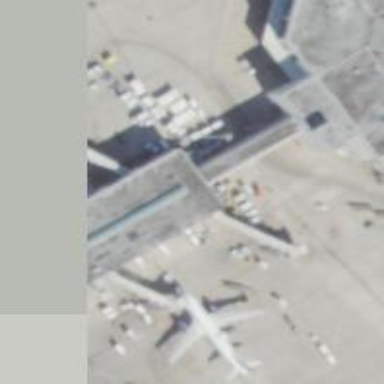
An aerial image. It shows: Airport gate.